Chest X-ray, PA view. Patient: 59 years old, sex M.
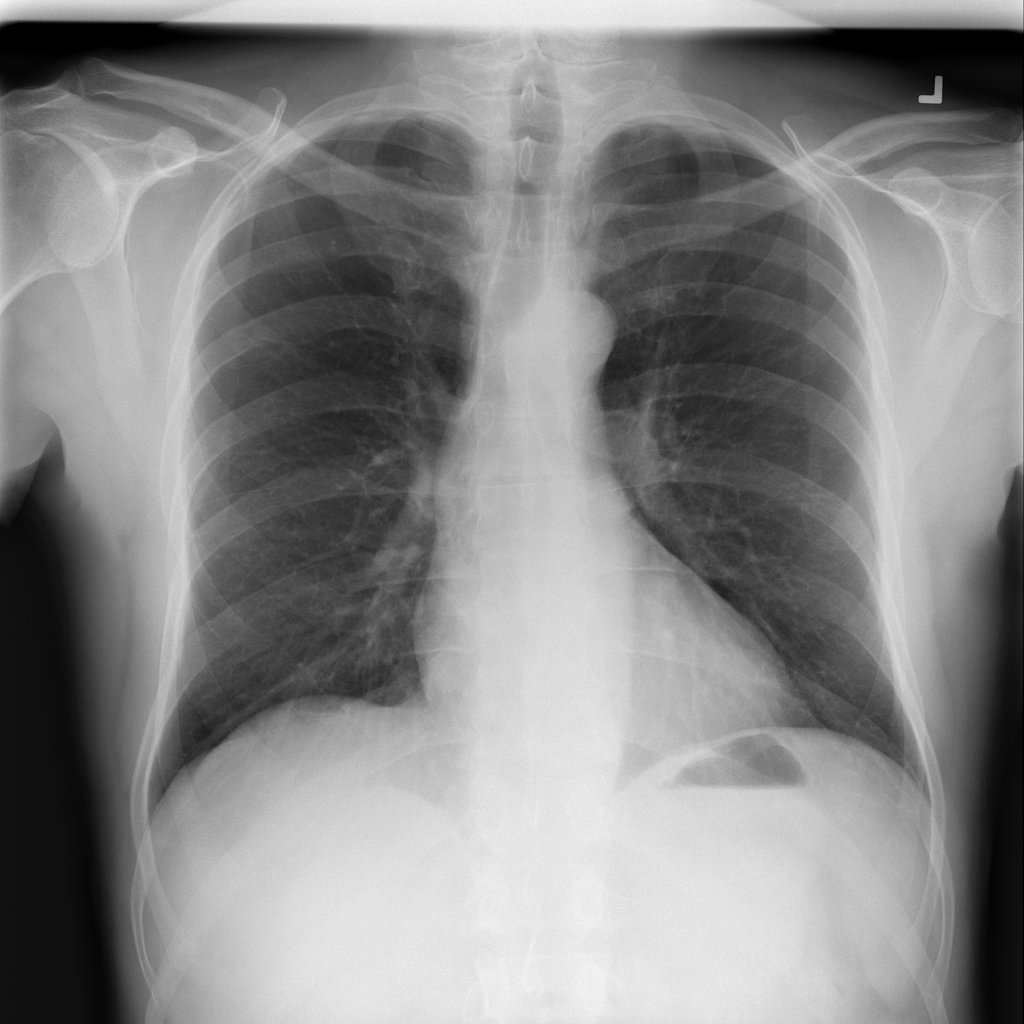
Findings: No Finding